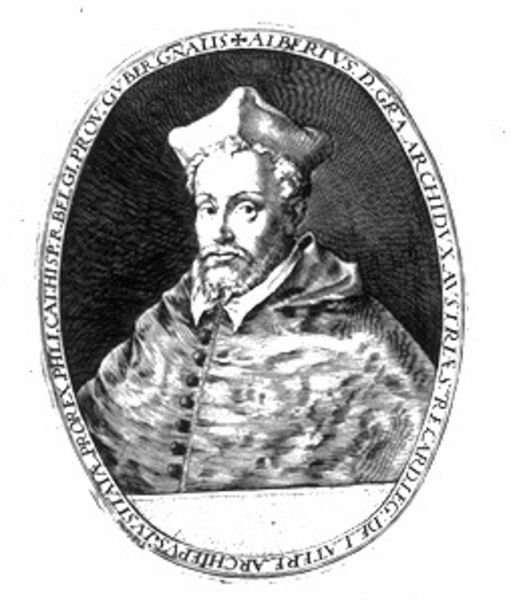
Titel: Bildnis des Erzherzogs Albrecht von Österreich.
Künstler: Crispyn de Passe
Institution: (Seriendruck)
Schlagwörter: mann, schatten, umhang, weiß, haar, hintergrund, hut, licht, nase, ohr, schwarz, tisch, blick, haube, alt, anzug, bart, kappe, mütze, augen, gesicht, kragen, rahmen, vollbart, bild, bildnis, herr, portrait, porträt, kirche, auge, geistlicher, haare, mantel, drei, augenbrauen, brustbild, kinn, locken, renaissance, oval, rund, kopfbedeckung, schrift, italien, grafik, graphik, bischof, papst, inschrift, büste, knöpfe, medaillon, druck, druckgraphik, schwarz-weiß, druckgrafik, schraffur, stich, text, kardinal, spitzbart, rom, schein, priester, mitra, medallon, rotunde, latein, umschrift, würdenträger, mantilla, schaube, albertus, marke, cappa, belgien, ova, bischofshut, viele knöpfe, gugel, gugl, belgi prov, #mütze#